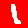
Digit: 1